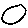
Label: circle